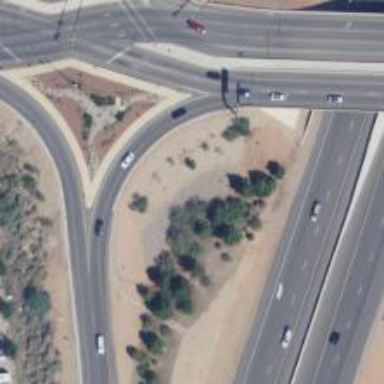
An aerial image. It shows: Asphalt motorway link with diverging diamond interchange (DDI) junction.